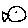
Label: fish